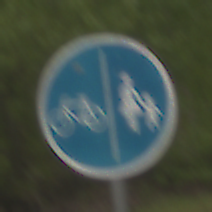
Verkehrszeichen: GetrennterRadUndGehwegRadwegLinks
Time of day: MorningAfternoon
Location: Outdoor (Nature)
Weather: Overcast
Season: NotSpecified
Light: Natural